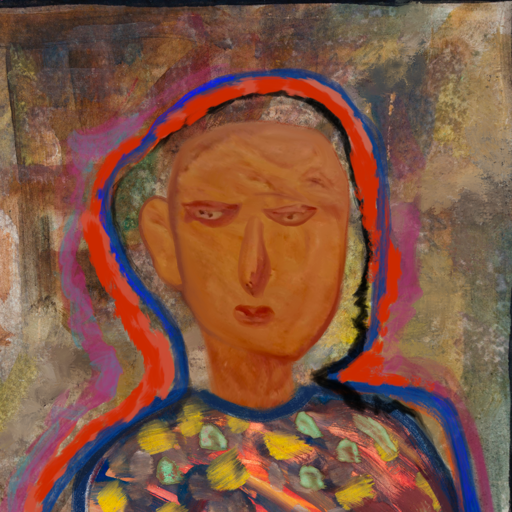
Background: Mosgoul, Head And Neck Front: Pious_Lady, Face Front: Pious_Lady, Bust: Mother_And_Son_Mother, Hair Front: Experience, Head Accessory: Blank, Second Necklace: Blank, Necklace: Blank, Baby: Blank